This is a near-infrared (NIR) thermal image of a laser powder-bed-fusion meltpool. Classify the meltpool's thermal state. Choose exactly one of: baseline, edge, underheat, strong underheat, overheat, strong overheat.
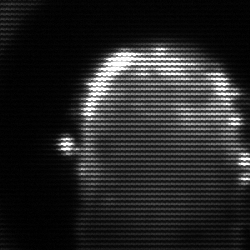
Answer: baseline